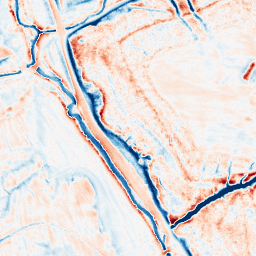
Category: edge_preserving
Decomposition family: anisotropic_diffusion
Decomposition parameters: iterations: 50
kappa: 50
gamma: 0.15
Upsampling method: bicubic
Upsampling parameters: scale: 4
Upsampling scale: 4